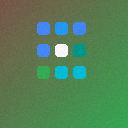
Screen state: on